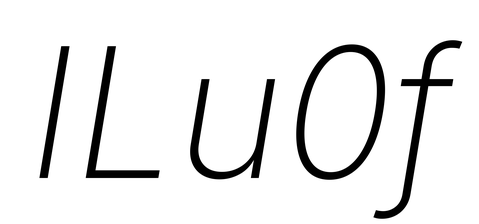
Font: Inter-Italic_ExtraLight_Italic